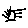
Label: sun